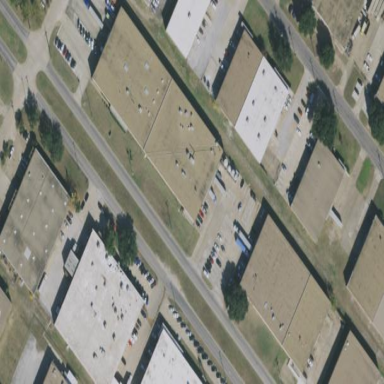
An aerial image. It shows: Warehouse building.